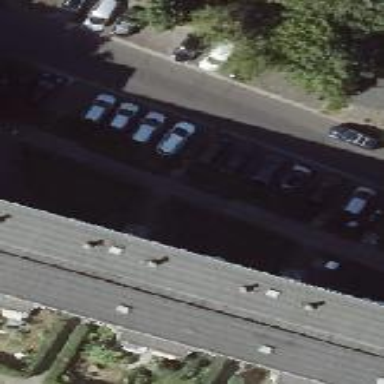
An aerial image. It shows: Flat-roofed apartment building.